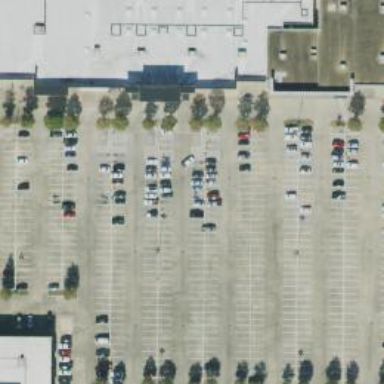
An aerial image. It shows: Parking space.